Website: macys
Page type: billing-address
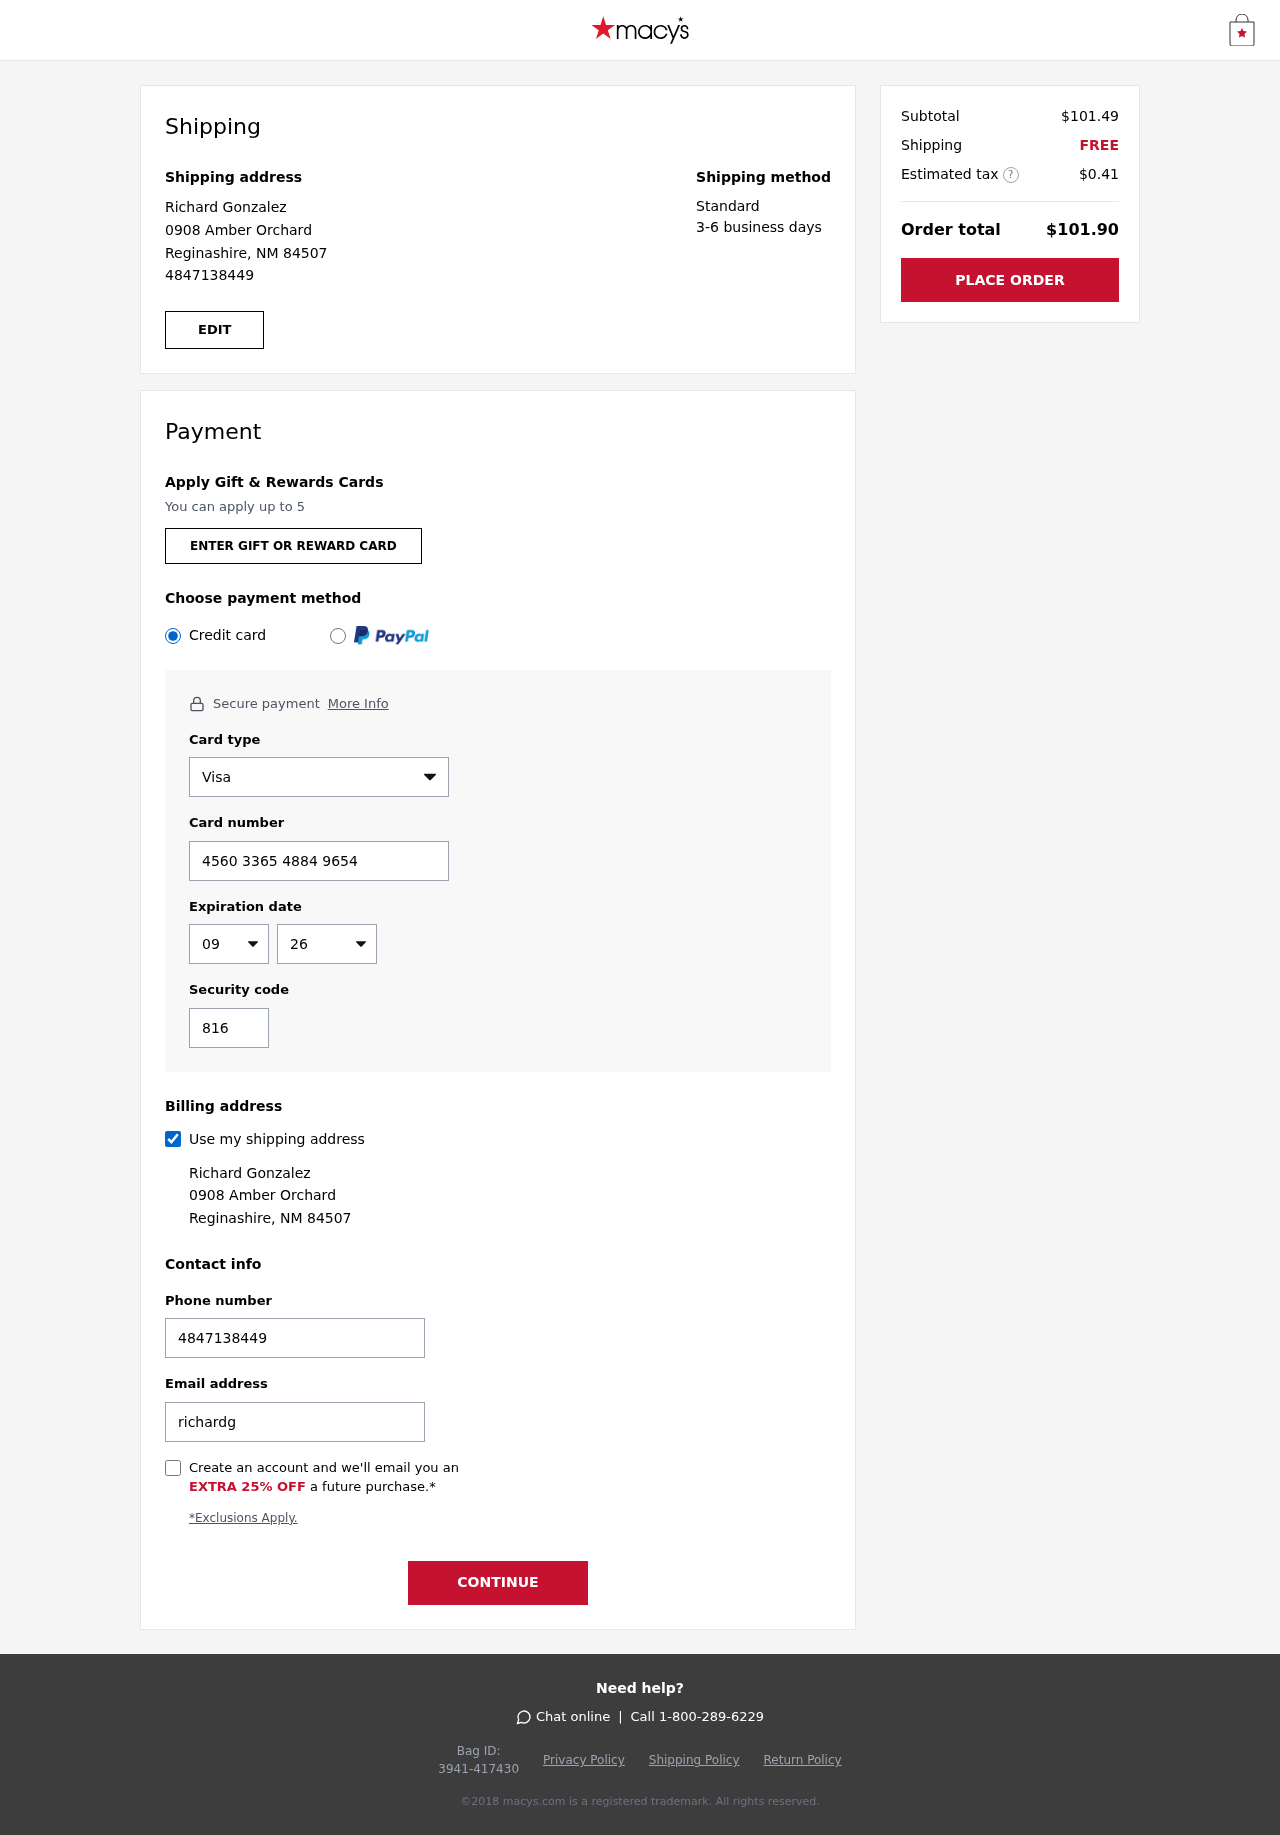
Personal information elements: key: PII_CARD_CVV
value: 816
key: PII_CARD_EXPIRY_MONTH
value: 09
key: PII_CARD_EXPIRY_YEAR
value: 26
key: PII_CARD_NUMBER
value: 4560 3365 4884 9654
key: PII_CARD_TYPE
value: Visa
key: PII_EMAIL
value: richardgonzalez@yahoo.com
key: PII_FULLNAME
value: Richard Gonzalez
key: PII_PHONE
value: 4847138449
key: PII_STREET
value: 0908 Amber Orchard
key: PII_CITY_STATE_ZIP
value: Reginashire, NM 84507
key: PII_FIRSTNAME
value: Richard
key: PII_LASTNAME
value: Gonzalez
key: PII_FULLNAME2
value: Richard Gonzalez
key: PII_FULLNAME3
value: Richard Gonzalez
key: PII_FIRSTNAME2
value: Richard
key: PII_FIRSTNAME3
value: Richard
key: PII_LASTNAME2
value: Gonzalez
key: PII_LASTNAME3
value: Gonzalez
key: PII_FIRSTNAME_DERIVED
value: Richard
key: PII_LASTNAME_DERIVED
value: Gonzalez
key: PII_FULLNAME_DERIVED
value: Richard Gonzalez
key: PII_NAME_FULL_DERIVED
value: Richard Gonzalez
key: PII_STREET2
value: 0908 Amber Orchard
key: PII_PHONE2
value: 4847138449
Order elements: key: ORDER_SUBTOTAL
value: $101.49
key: ORDER_SHIPPING_COST
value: FREE
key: ORDER_TAX
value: $0.41
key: ORDER_TOTAL
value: $101.90